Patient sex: F
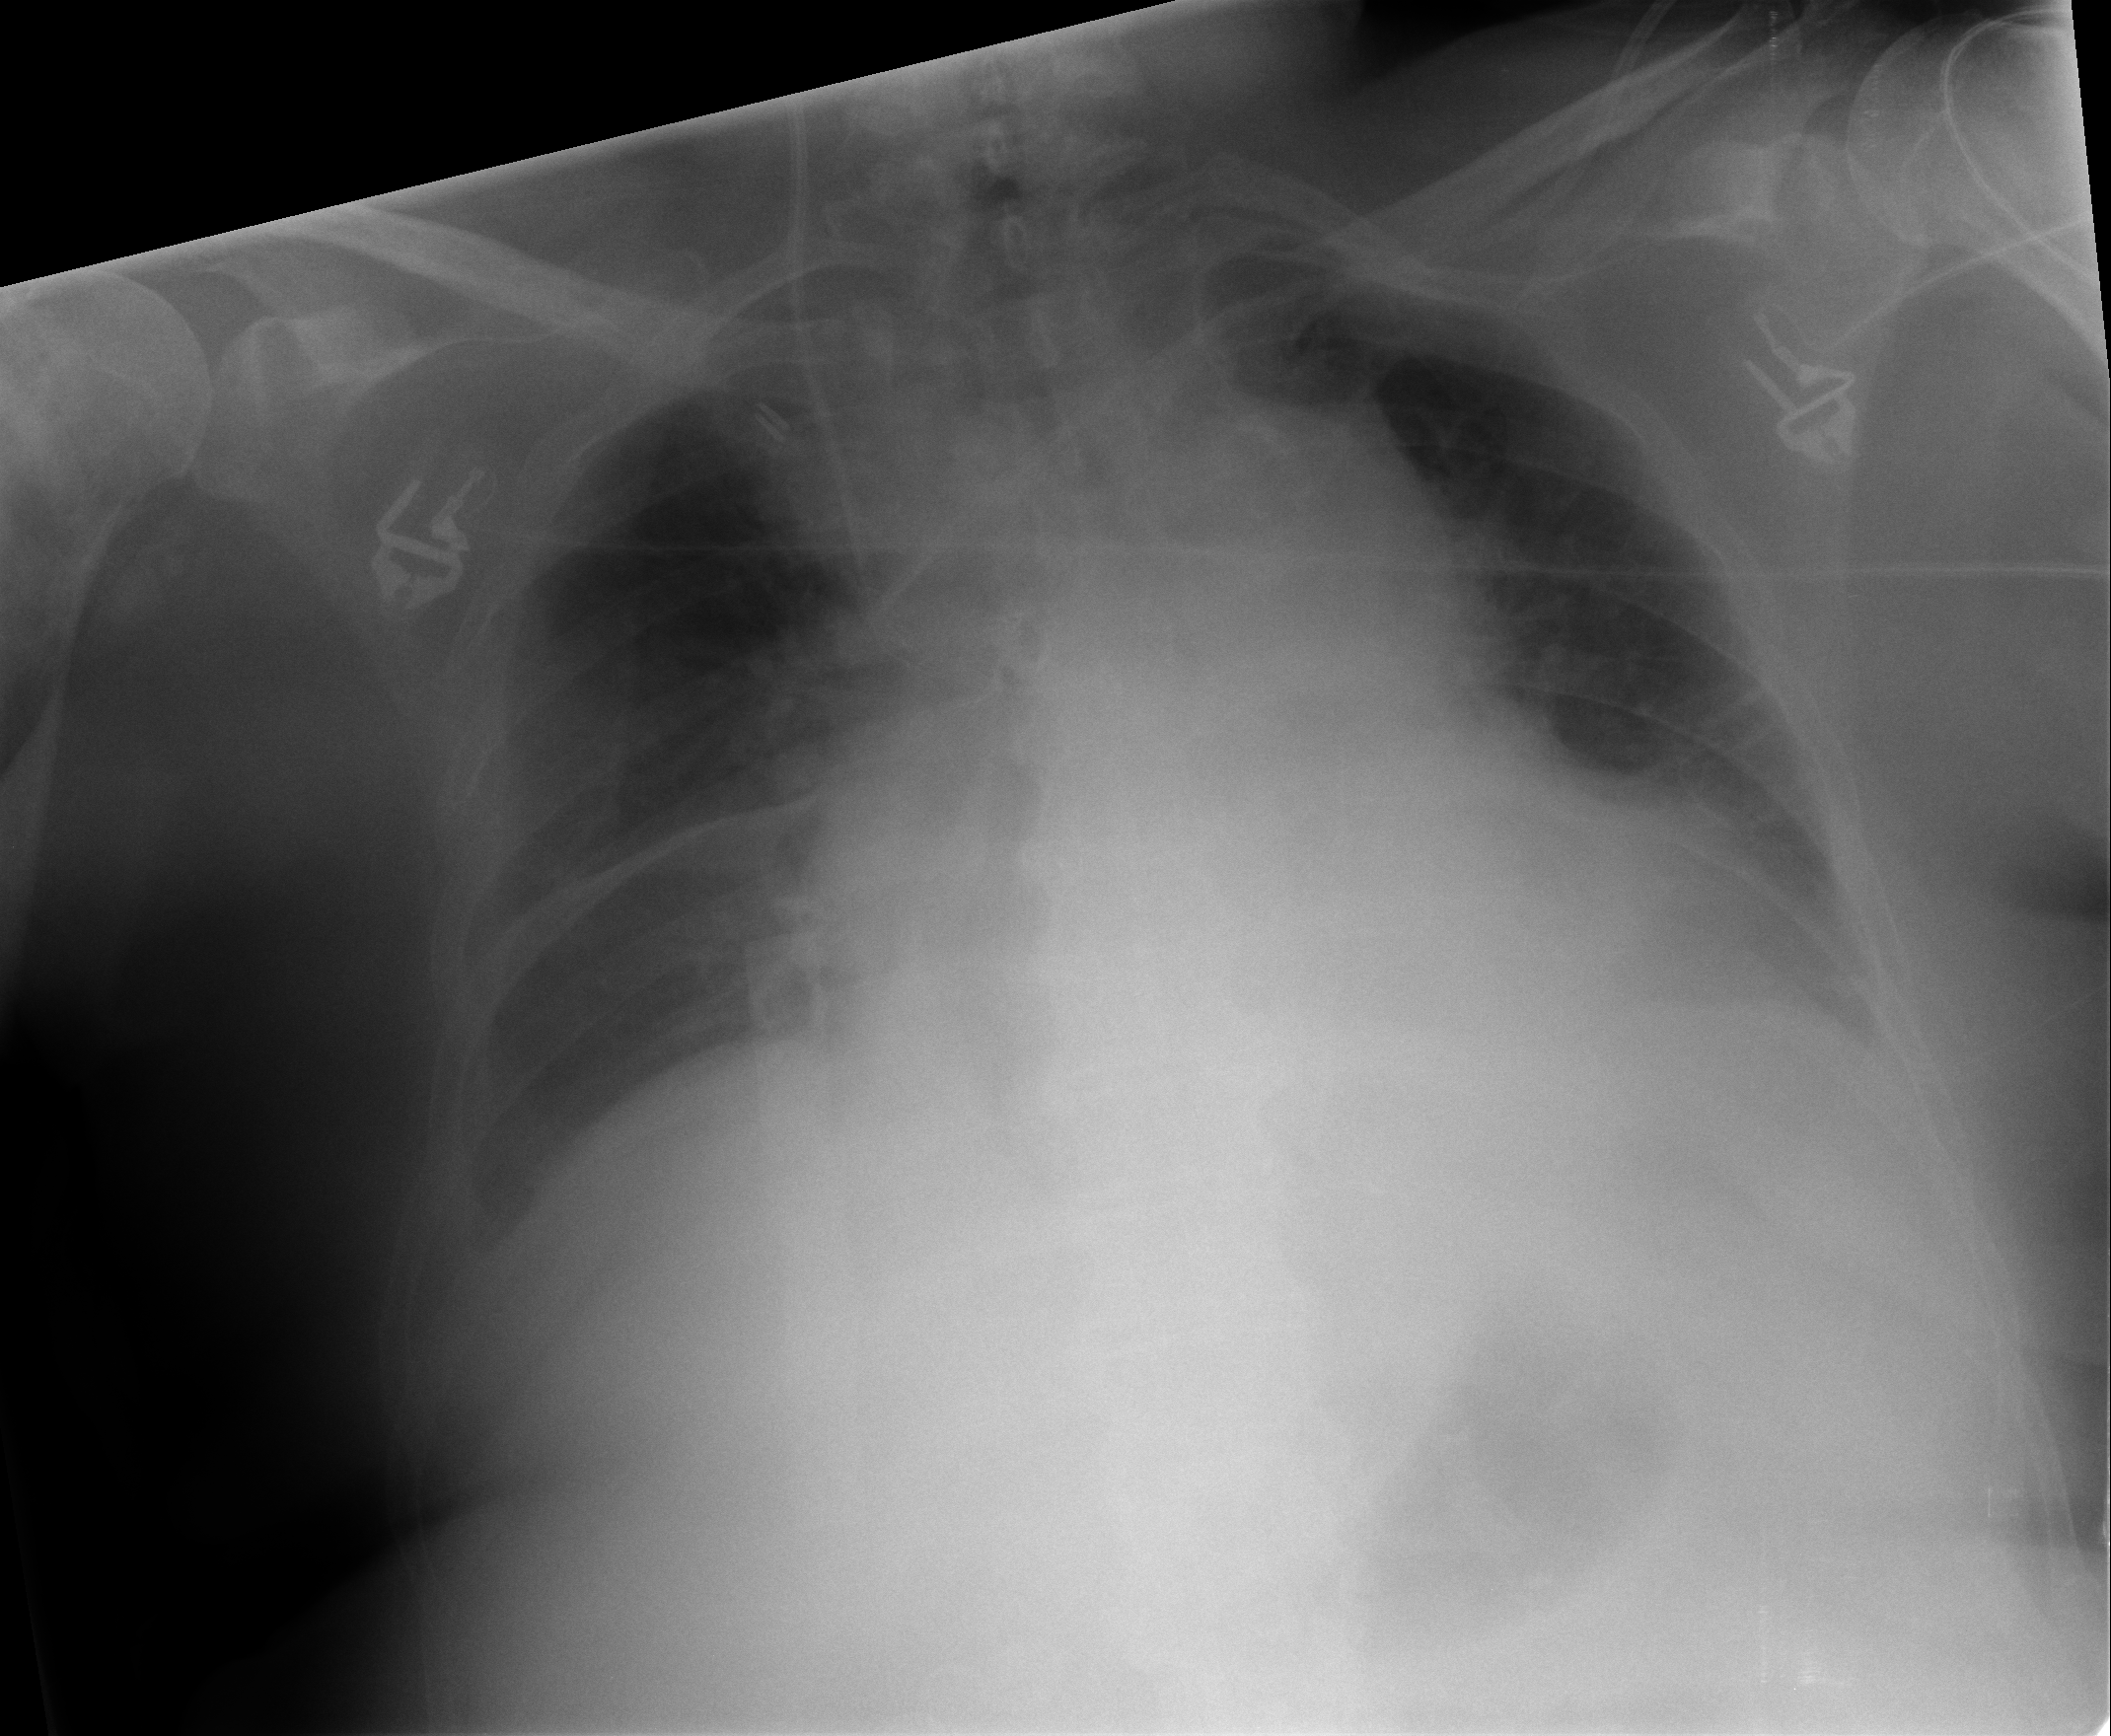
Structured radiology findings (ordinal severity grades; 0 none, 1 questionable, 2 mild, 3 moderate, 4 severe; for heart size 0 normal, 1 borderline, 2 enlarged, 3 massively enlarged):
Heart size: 2
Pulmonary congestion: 2
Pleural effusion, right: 2
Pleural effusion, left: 2
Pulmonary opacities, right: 0
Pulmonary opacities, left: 0
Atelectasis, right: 2
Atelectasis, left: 2